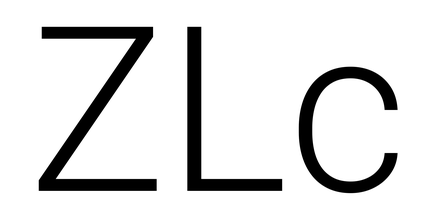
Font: Roboto_Light